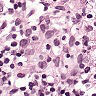
Metastatic tissue present: no